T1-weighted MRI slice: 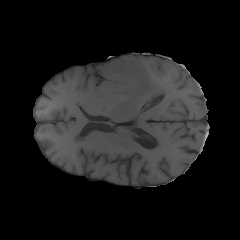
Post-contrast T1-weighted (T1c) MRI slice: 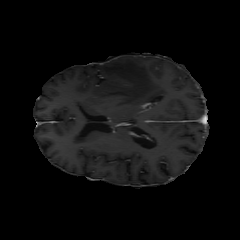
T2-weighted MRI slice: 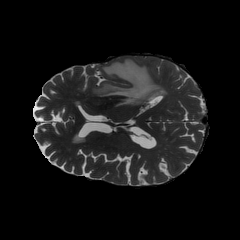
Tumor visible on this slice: yes